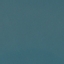
Label: SeaLake